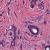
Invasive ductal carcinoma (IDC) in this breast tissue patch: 1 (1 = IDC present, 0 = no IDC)